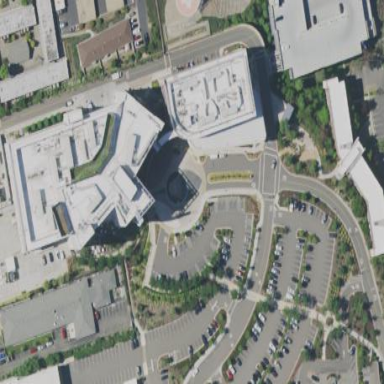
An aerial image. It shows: Healthcare facility identified as hospital.